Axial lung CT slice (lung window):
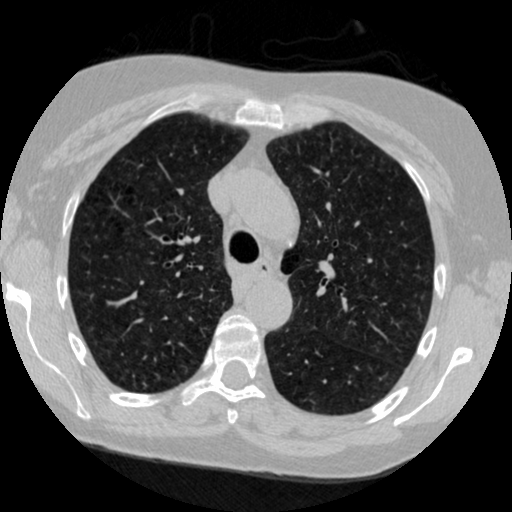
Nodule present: no